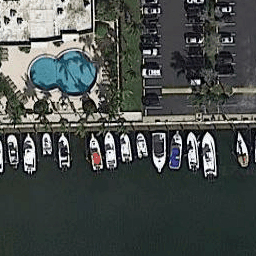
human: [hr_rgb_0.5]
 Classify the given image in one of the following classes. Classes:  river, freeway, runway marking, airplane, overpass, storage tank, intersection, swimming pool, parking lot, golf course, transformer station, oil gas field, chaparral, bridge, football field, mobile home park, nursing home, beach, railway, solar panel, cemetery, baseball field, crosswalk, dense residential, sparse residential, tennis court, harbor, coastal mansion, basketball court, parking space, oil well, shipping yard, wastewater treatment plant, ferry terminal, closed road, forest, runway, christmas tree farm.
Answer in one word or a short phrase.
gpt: harbor